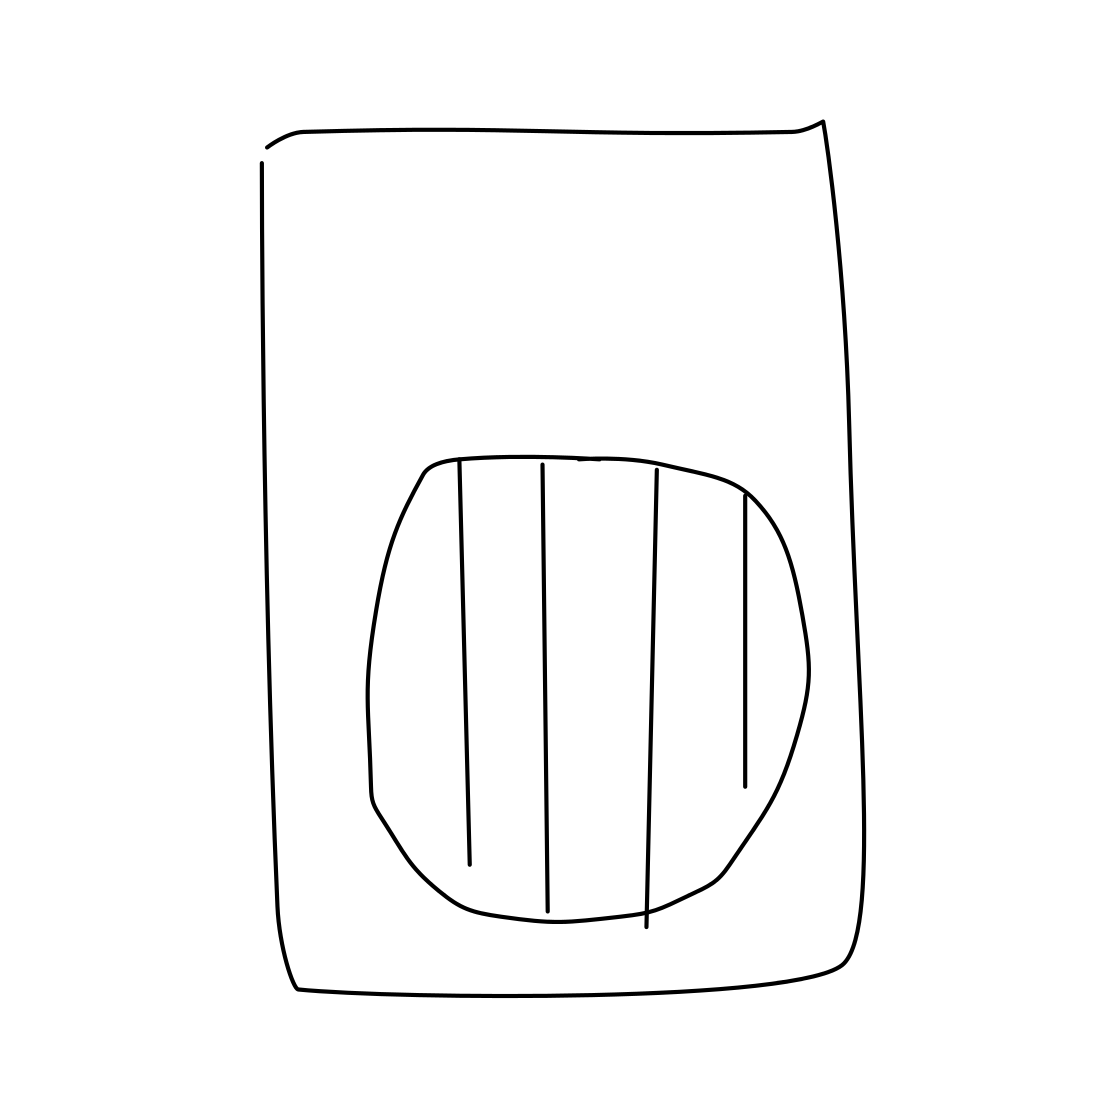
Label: loudspeaker